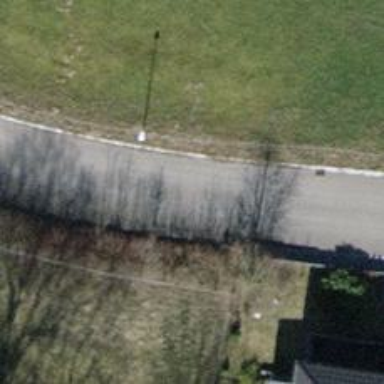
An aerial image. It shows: Unpaved track road.